Question: I've generated the following graph using ggplot for Python. The x axis represents days in the month of May.

Is there any way to highlight days that fall on a weekend? For example, make the label bold whenever the column 'weekend == 1'?
I've tried using 'aes' inside 'theme' and 'geom_text' to no avail.
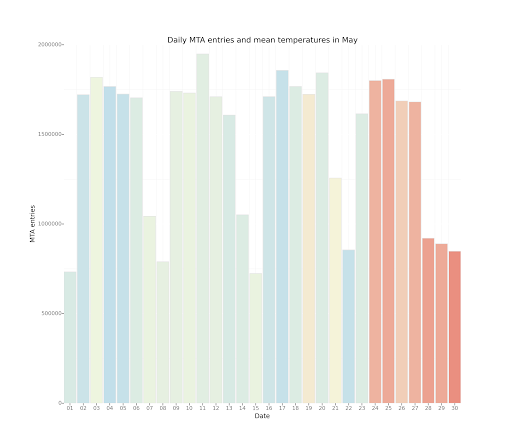
Answer: Would something like this work? (code below)
<URL>
'''
by_day <- data.frame(
X=0:6,
weekday=0:6,
variable="Number_of_tweets",
value=c(5820,6965,7415,6800,5819,1753,1137))
# install.packages("ggplot2", dependencies = TRUE)
library(ggplot2)
p <- ggplot(data=by_day, aes(x=weekday, y=value)) +
geom_bar(stat = "identity") +
scale_x_continuous(breaks=0:6,
labels=c("Mon","Tue","Wed","Thu","Fri","Sat","Sun"))
p + theme(axis.text=element_text(face=rep(c("plain", "bold"), c(5,2))))
'''